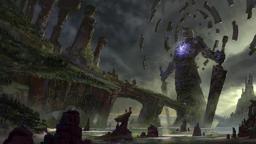
Label: fantasy landscape or architecture